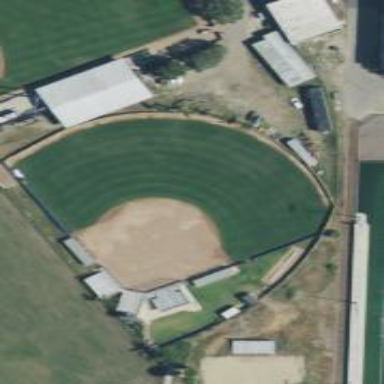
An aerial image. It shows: Stadium designed for softball games.